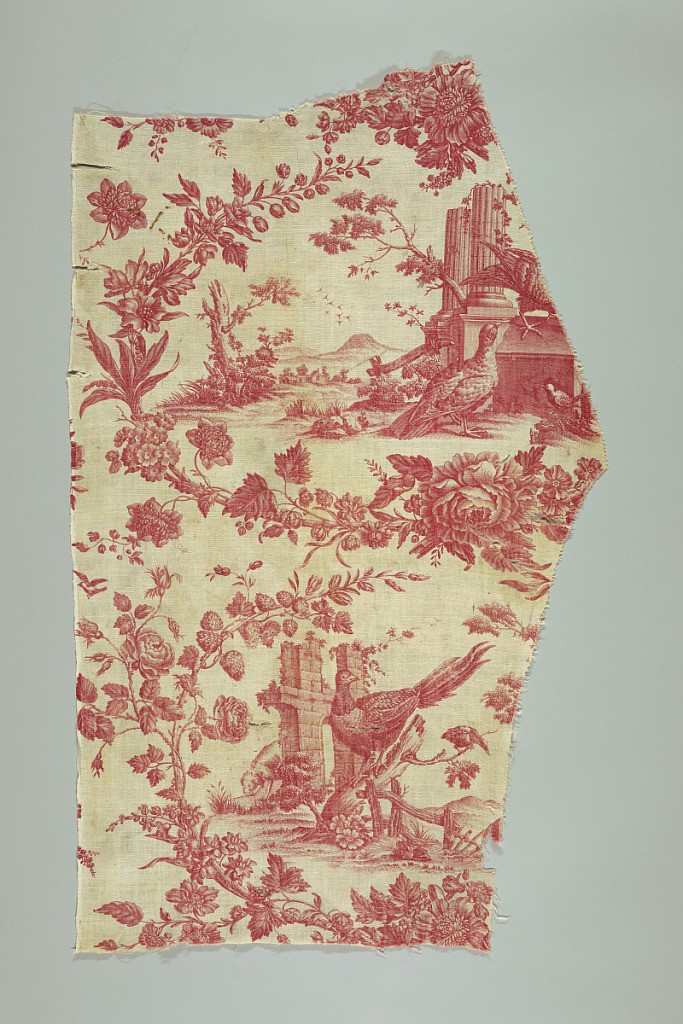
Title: Textile
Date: ca. 1780
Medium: cotton Technique: printed by engraved plate on plain weave
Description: Two different partial scenes of birds in ruins. In red on white.